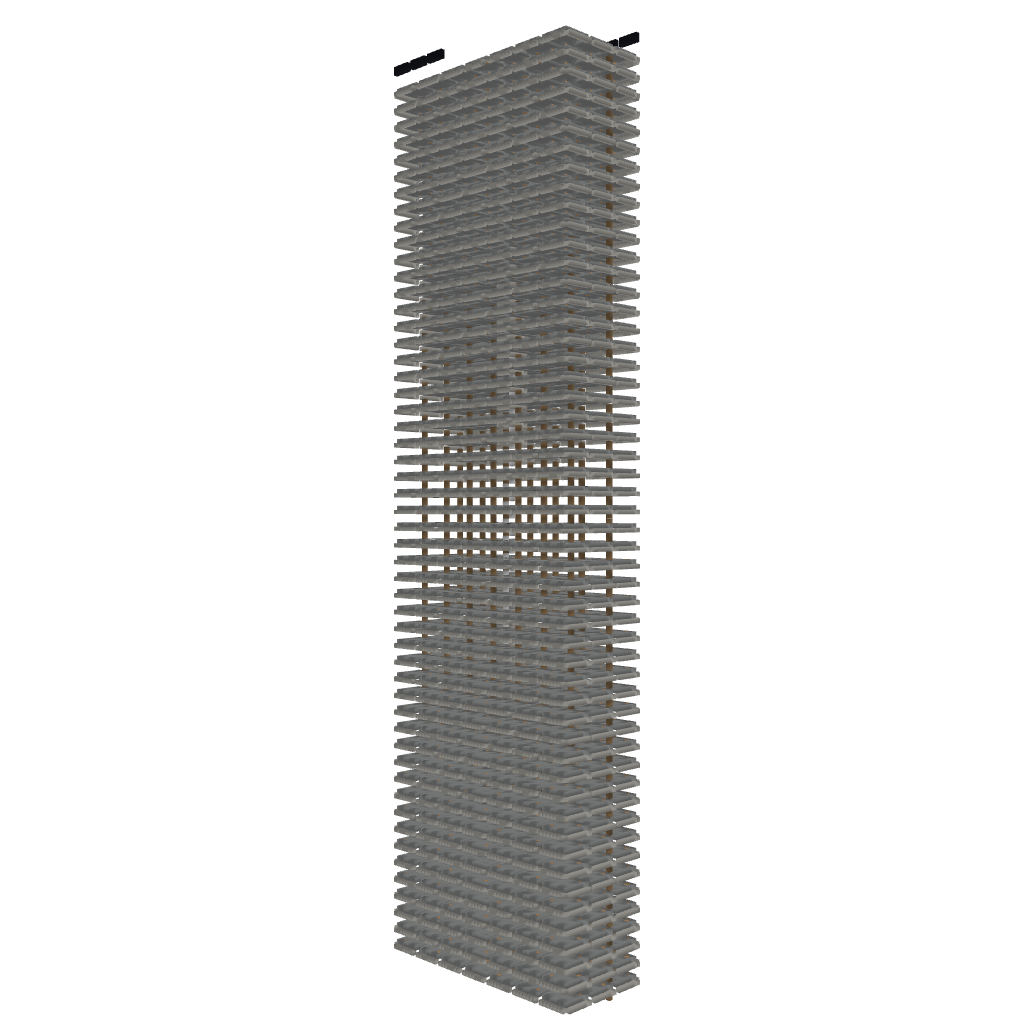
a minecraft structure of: Minecraft Condominium 1